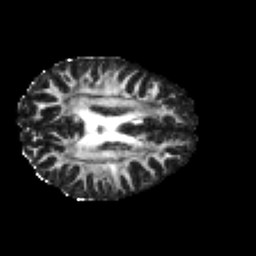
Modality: FA
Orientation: axial
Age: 21
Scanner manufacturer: philips
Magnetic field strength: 3 T
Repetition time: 8.6 s
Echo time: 0.127 s